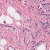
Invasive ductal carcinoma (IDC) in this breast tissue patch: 1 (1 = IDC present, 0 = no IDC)